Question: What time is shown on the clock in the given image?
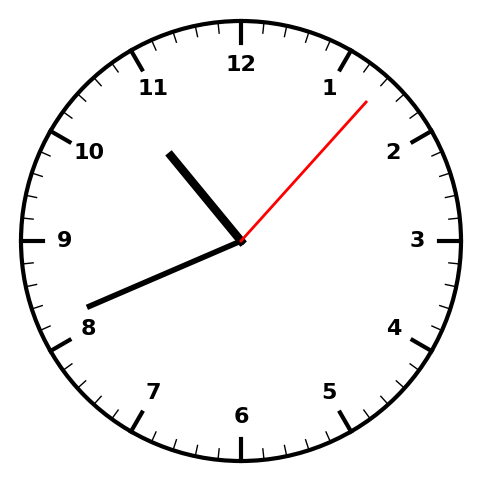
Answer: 10:41:07